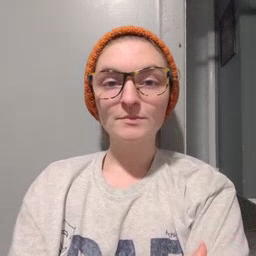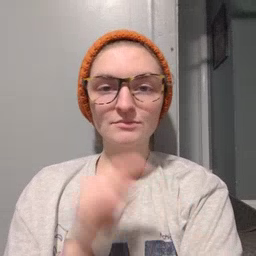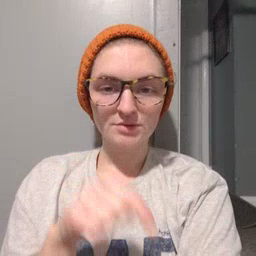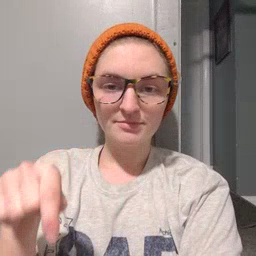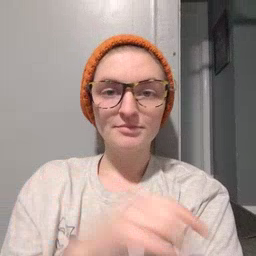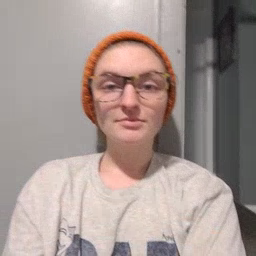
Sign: feet